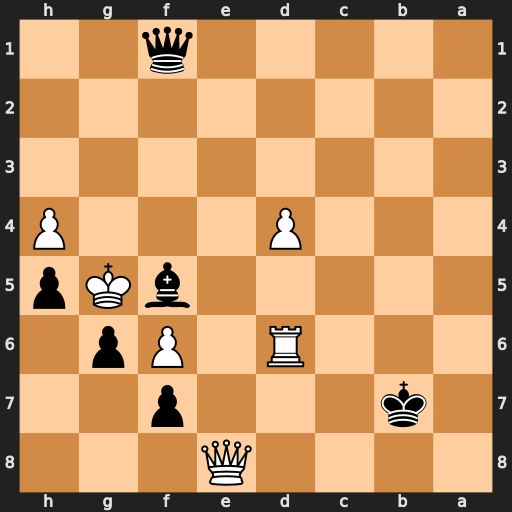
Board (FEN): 4Q3/1k3p2/3R1Pp1/5bKp/3P3P/8/8/5q2
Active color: b
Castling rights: -
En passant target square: -
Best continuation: Qc1+ Qe3 Qxe3#